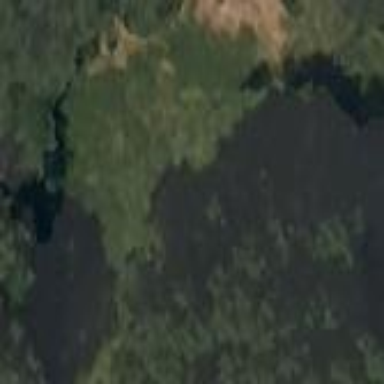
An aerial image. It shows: Serene pond surrounded by nature.